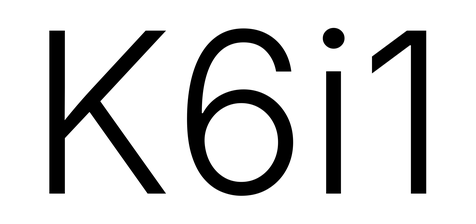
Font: Inter_Light